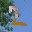
Label: 2